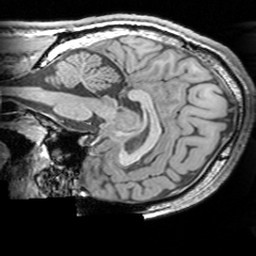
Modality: T1w
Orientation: sagittal
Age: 33
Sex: male
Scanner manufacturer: siemens
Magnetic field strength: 3 T
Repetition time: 1.63 s
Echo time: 0.00311 s